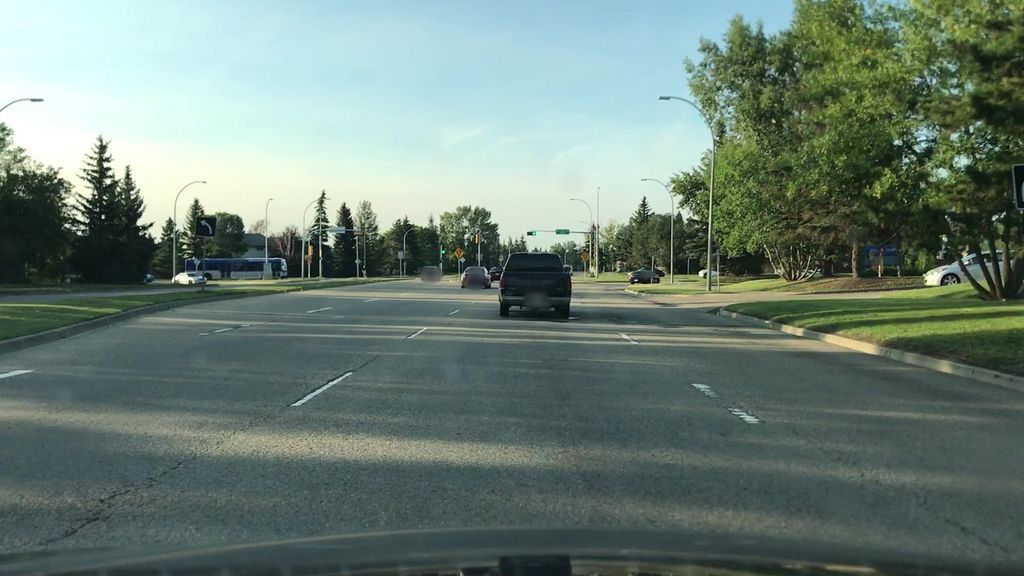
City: edmonton